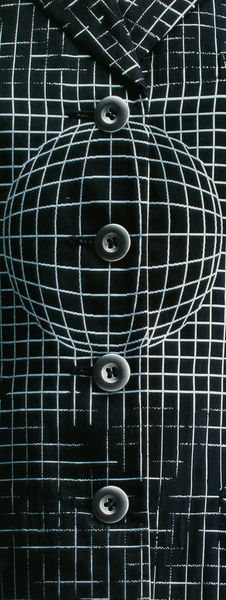
Titel: Hosenanzug (Detail)
Künstler: Masahiro Nakagawa
Standort: Kyoto (Japan)
Institution: Kyoto Costume Institute
Schlagwörter: mann, weiß, ausschnitt, grau, kariert, licht, schwarz, karo, mode, muster, schachbrettmuster, hemd, jacke, kleidung, kragen, bild, feld, felder, stoff, knopf, kreis, rund, abstrakt, formen, graphik, linien, detail, knopfloch, knöpfe, revers, striche, foto, fotografie, kreuz, linie, form, strich, kugel, karomuster, quadrate, geometrie, quadrat, viereck, vierecke, gekreuzt, raster, computer, effekt, halbkugel, knopflöcher, vasarely, gekreuzte linien